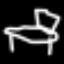
Label: bed